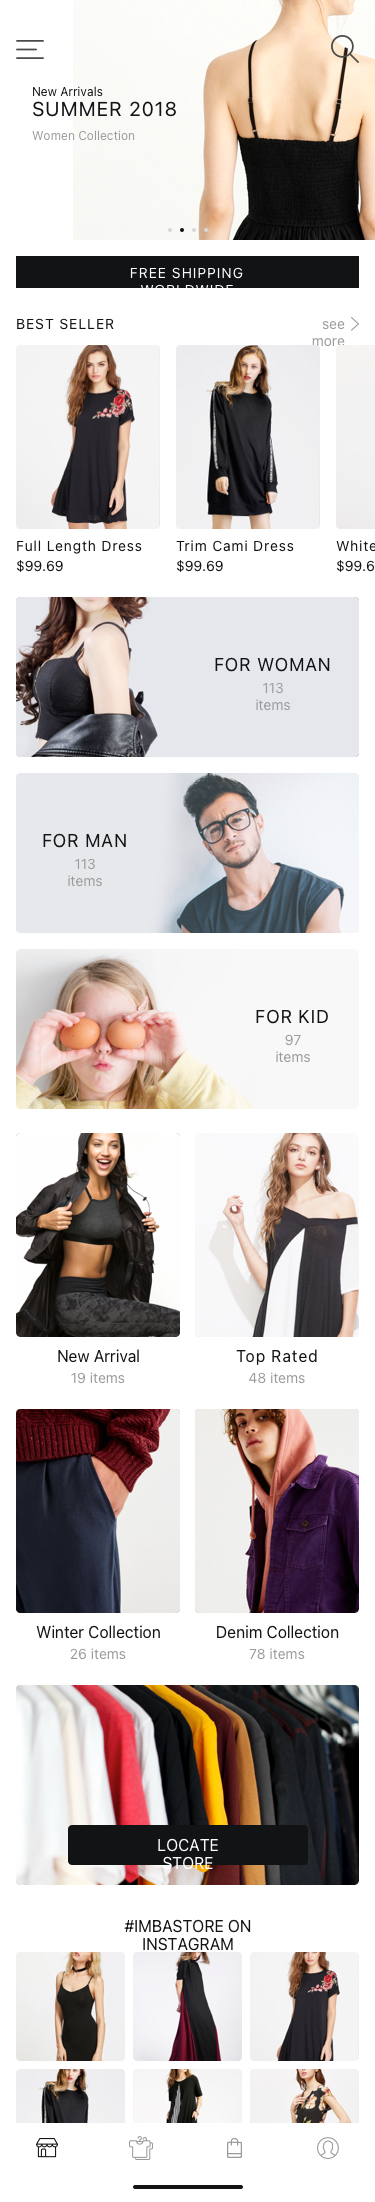
Text in this UI design:
#imbastore on Instagram
Locate Store
New Arrival
19 items
Winter Collection
26 items
Top Rated
48 items
Denim Collection
78 items
Best Seller
see more
Full Length Dress
$99.69
Trim Cami Dress
$99.69
White Dressrosa
$99.69
For Woman
113 items
For man
113 items
For Kid
97 items
Free Shipping Worldwide
Summer 2018
New Arrivals
Women Collection